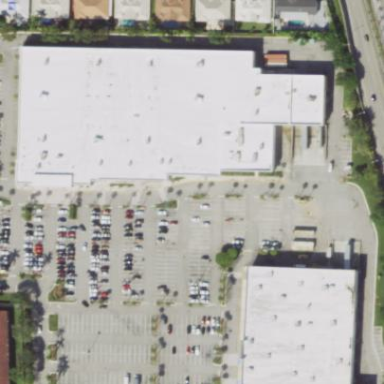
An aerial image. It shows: Commercial building.